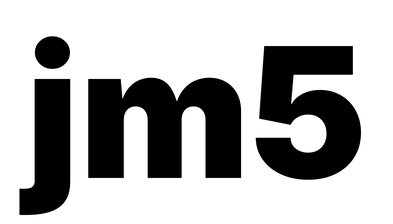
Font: Inter_Black